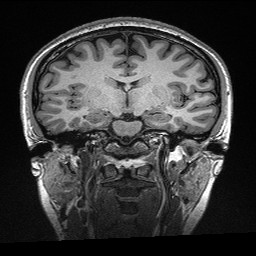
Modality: T1w
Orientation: sagittal
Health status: healthy
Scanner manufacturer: siemens
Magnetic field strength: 3 T
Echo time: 0.00298 s